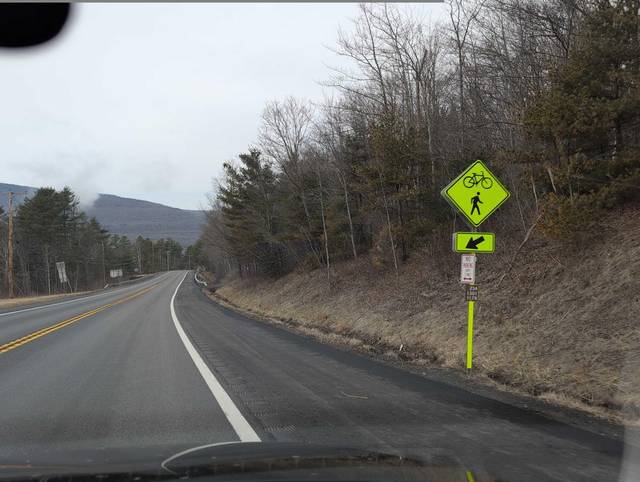
Region: United States
Coordinates: 42.192, -74.168